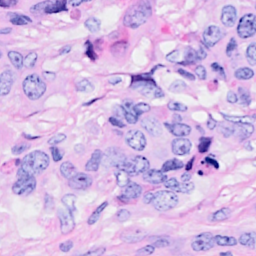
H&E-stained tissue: Breast